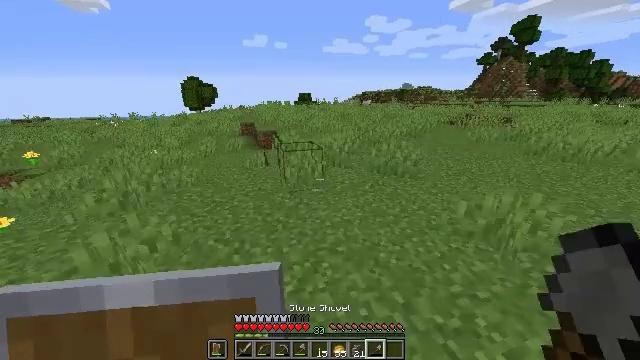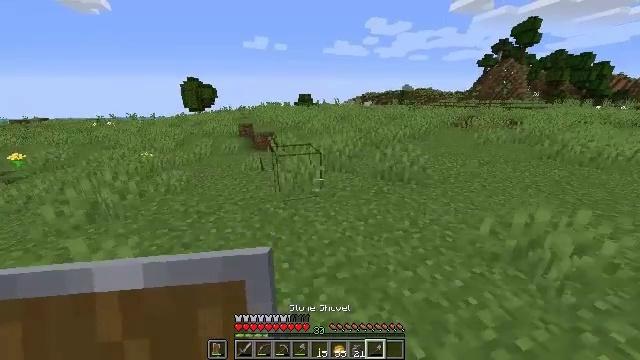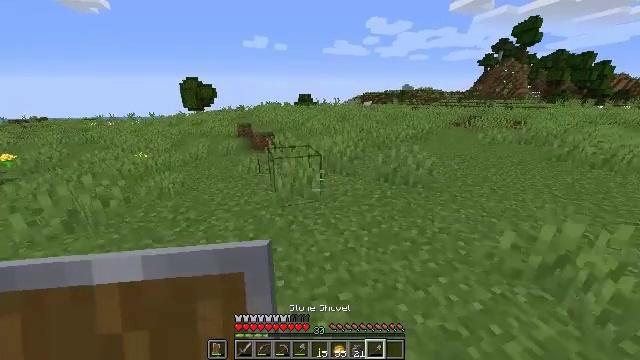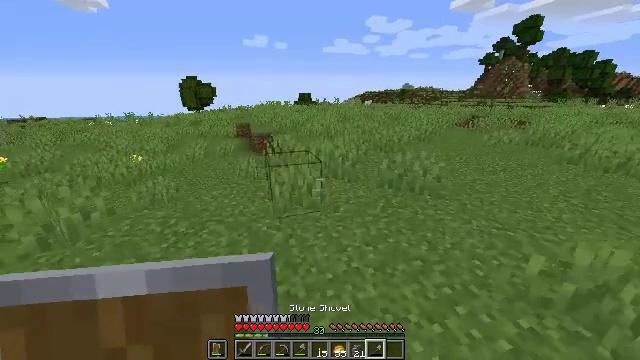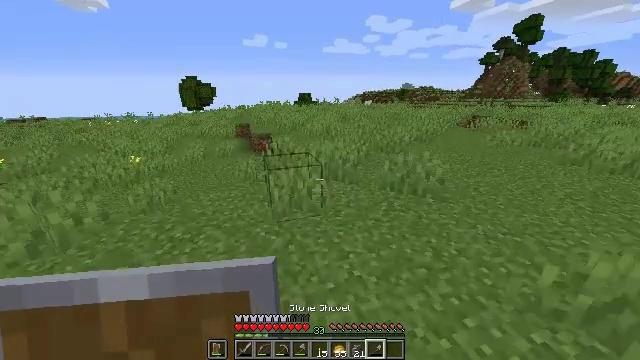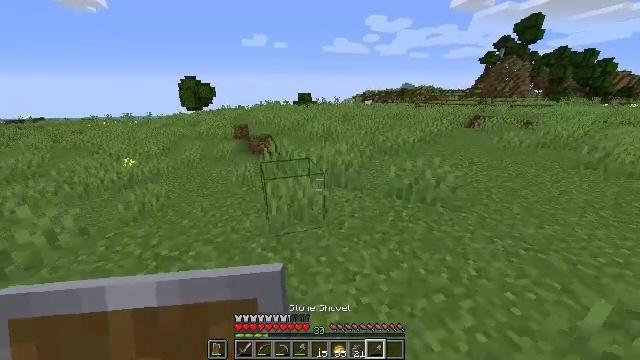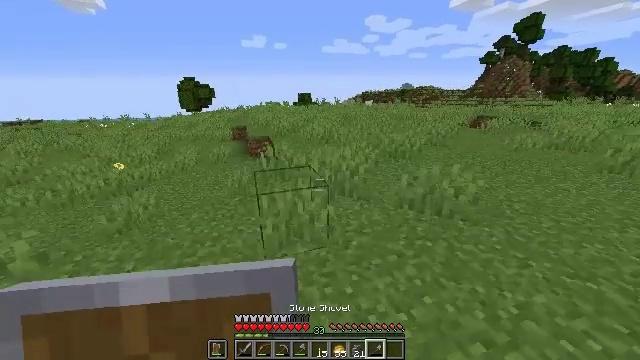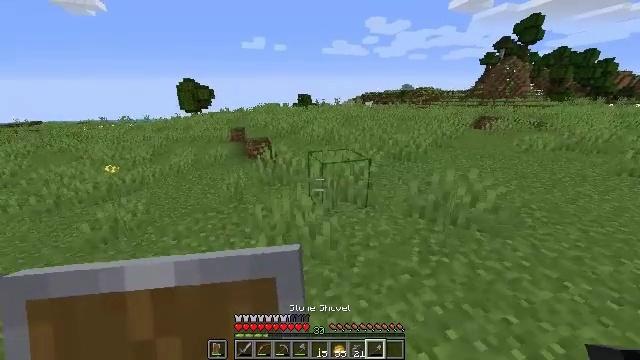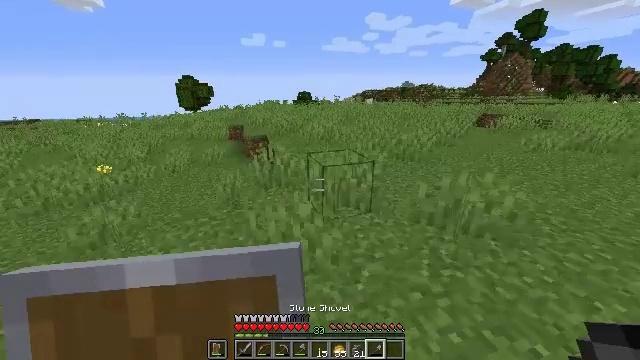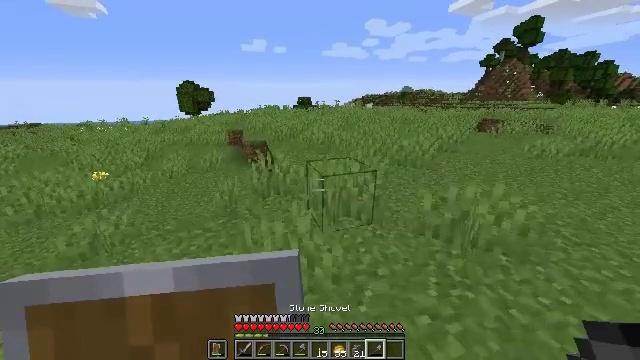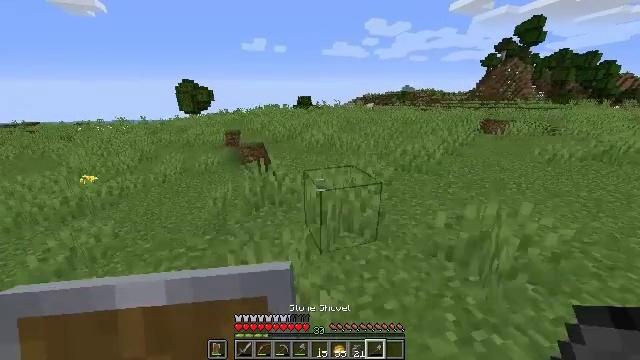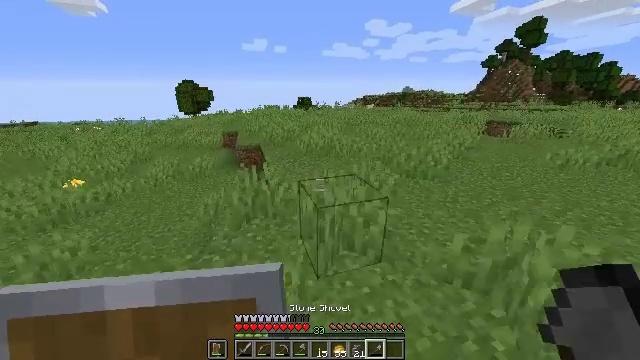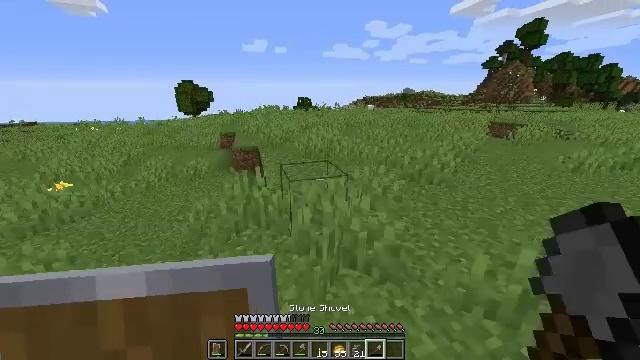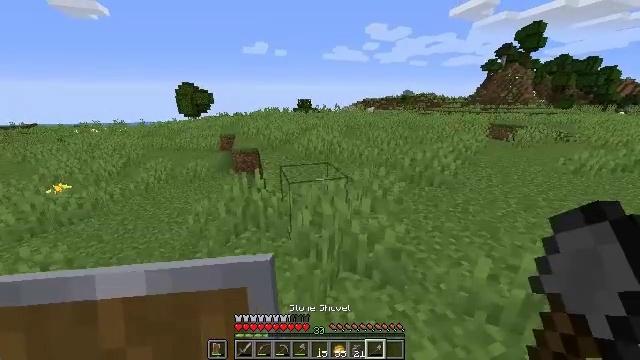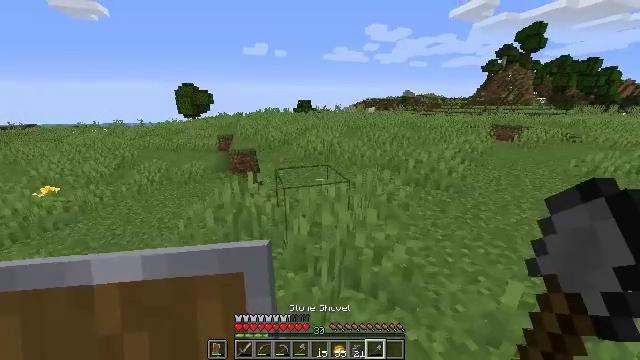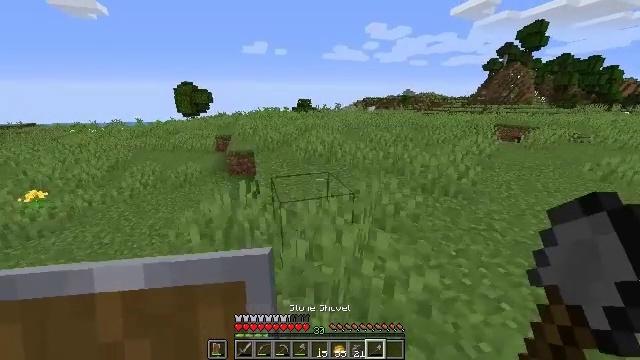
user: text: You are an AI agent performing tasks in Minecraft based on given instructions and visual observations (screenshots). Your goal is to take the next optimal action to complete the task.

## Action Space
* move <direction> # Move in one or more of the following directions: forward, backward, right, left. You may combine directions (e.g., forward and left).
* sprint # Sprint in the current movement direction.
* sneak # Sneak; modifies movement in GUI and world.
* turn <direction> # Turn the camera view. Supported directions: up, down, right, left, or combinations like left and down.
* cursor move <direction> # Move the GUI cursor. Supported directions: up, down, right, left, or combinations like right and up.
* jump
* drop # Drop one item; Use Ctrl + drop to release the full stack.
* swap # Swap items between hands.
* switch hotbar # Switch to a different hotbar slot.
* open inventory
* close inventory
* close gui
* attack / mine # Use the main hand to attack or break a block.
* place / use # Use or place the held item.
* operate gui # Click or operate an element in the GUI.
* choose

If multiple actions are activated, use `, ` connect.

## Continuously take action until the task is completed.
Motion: motion action
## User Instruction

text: Mine the pumpkin from the ground.
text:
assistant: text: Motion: move forward
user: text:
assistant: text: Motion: move forward
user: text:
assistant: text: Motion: move forward
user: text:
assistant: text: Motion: move forward
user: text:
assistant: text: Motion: move forward
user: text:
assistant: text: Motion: move forward
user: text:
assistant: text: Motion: move forward
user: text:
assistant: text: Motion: move forward
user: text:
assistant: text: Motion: move forward, turn up
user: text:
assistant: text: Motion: move forward
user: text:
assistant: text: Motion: move forward
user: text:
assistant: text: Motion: move forward
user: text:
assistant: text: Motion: move forward
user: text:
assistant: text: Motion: move forward
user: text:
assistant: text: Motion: move forward
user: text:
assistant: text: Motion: move forward
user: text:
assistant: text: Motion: move forward
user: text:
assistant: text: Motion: move forward
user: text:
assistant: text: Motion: move forward
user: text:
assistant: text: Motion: move forward
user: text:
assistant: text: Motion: move forward
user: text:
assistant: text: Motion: move forward
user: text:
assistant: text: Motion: move forward
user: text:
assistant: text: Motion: move forward, turn right and up
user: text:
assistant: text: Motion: move forward
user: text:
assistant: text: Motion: move forward, turn up
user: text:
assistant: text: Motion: move forward
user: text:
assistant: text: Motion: move forward, jump
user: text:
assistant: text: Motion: move forward, jump
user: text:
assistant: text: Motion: move forward, jump